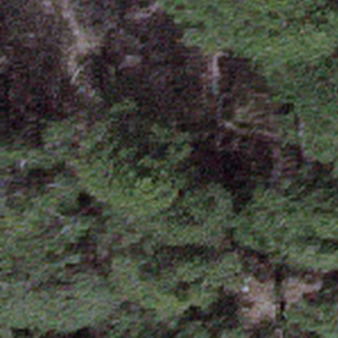
Label: other